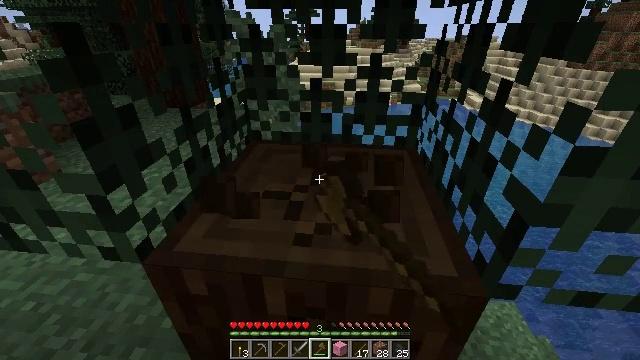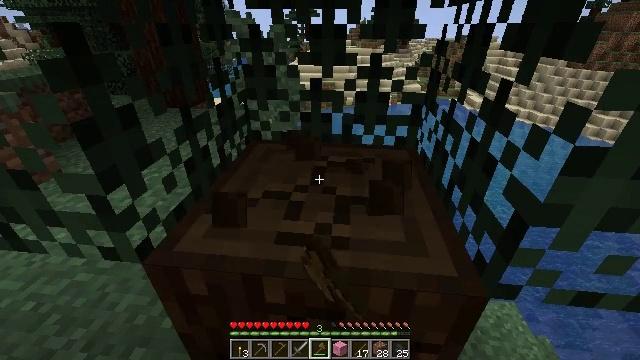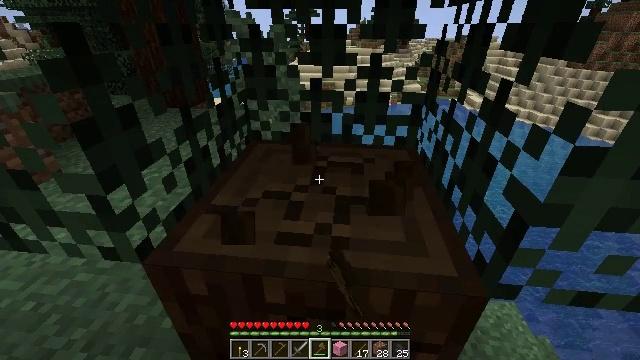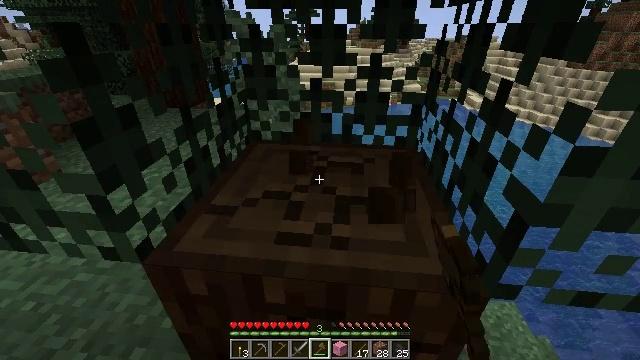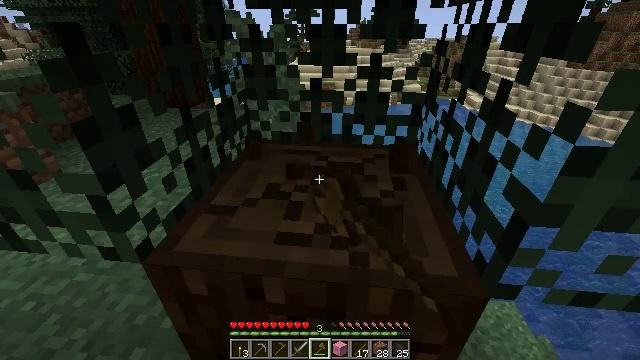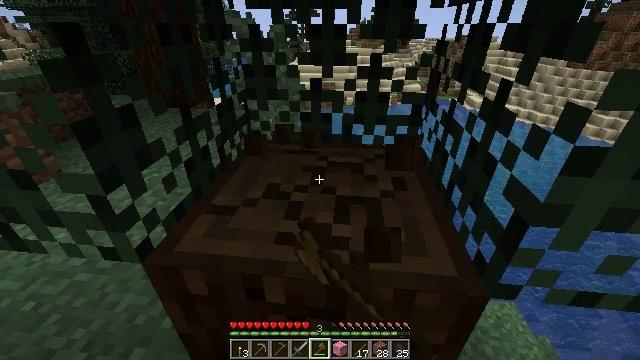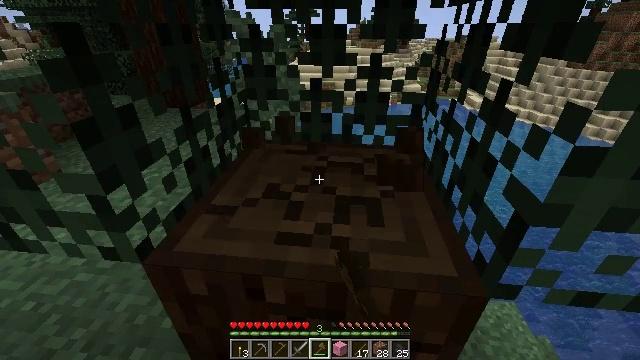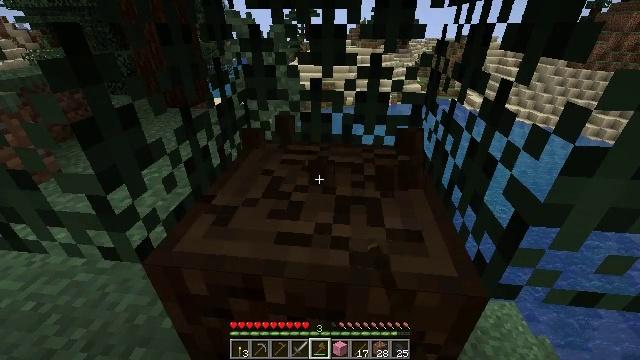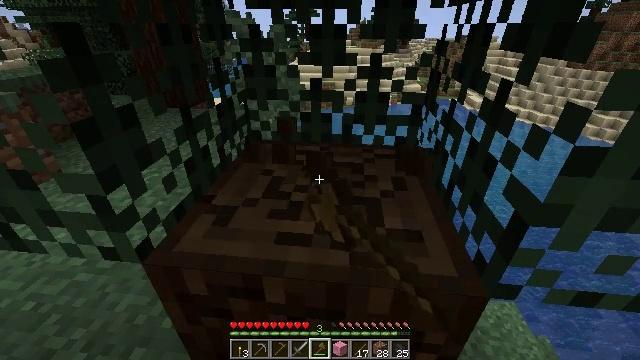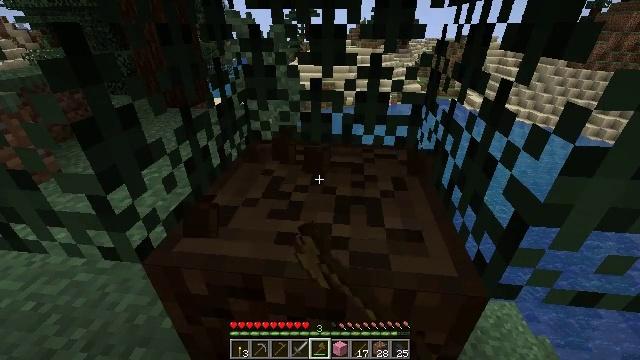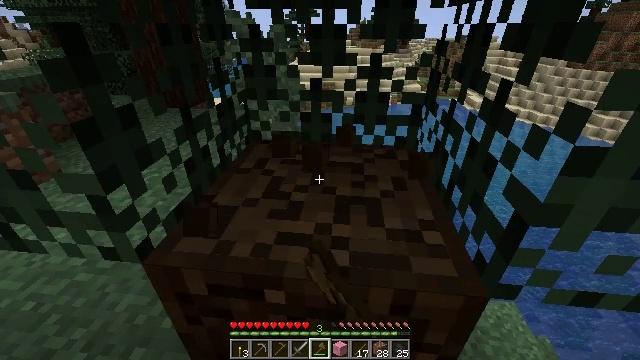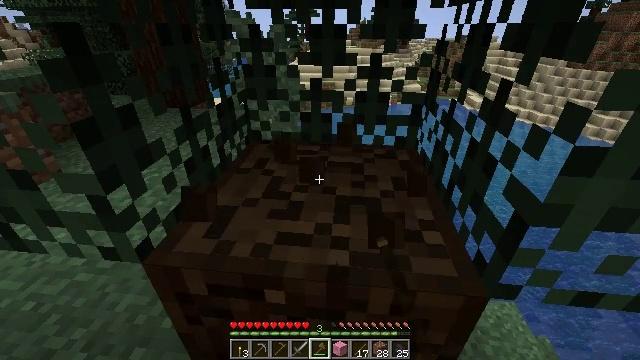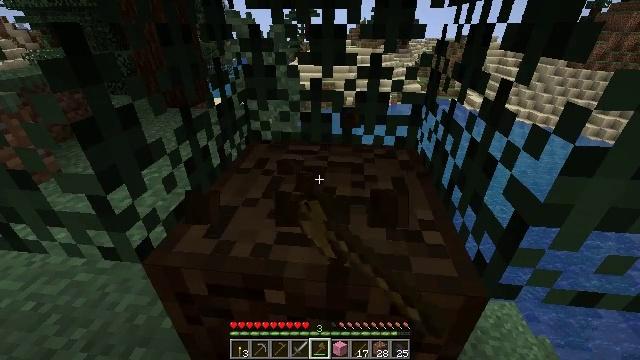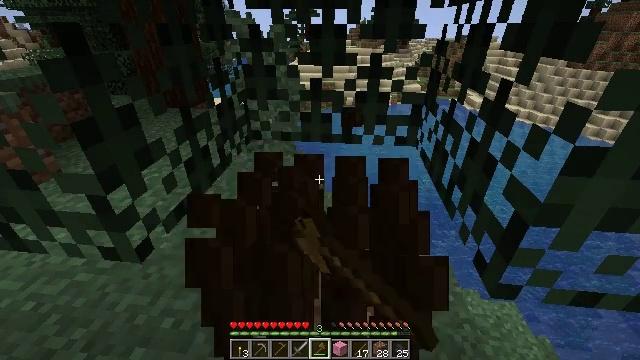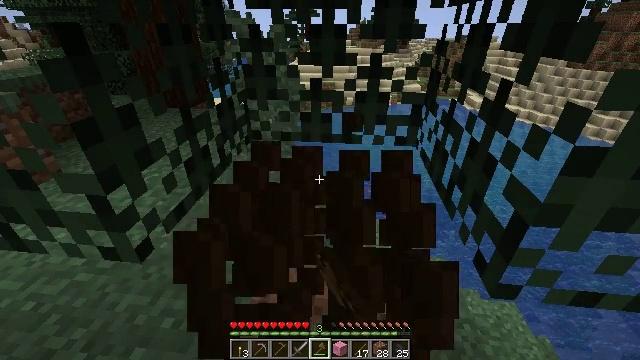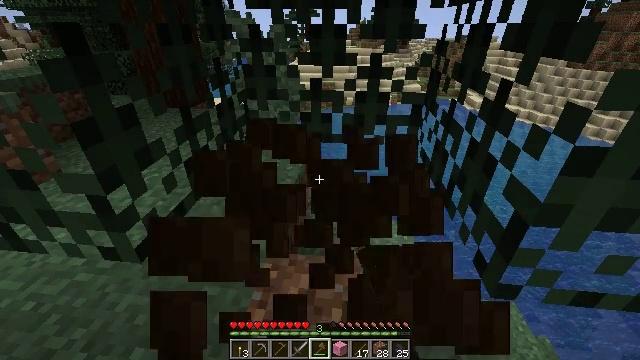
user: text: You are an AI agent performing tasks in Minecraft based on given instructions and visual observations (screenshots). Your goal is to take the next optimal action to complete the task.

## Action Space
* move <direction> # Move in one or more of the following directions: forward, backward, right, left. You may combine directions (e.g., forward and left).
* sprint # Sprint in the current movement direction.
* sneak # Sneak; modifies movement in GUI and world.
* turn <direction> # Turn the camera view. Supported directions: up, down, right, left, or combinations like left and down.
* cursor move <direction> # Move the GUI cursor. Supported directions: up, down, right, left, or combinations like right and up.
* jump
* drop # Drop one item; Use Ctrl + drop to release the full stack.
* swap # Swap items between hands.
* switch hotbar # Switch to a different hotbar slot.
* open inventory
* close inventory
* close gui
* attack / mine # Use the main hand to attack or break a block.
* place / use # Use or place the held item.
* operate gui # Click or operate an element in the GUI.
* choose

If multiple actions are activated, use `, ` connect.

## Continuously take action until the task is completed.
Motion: motion action
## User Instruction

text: Mine the spruce log from the forest.
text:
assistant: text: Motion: attack / mine
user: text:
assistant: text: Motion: attack / mine
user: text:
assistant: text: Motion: attack / mine
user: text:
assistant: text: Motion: attack / mine
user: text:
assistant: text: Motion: attack / mine
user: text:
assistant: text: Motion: attack / mine
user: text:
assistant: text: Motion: attack / mine
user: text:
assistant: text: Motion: attack / mine
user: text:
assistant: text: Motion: attack / mine
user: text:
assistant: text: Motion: attack / mine
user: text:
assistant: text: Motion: attack / mine
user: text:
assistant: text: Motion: attack / mine
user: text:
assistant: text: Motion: attack / mine
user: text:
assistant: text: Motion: attack / mine
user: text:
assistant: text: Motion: attack / mine
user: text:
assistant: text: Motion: attack / mine
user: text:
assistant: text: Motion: attack / mine
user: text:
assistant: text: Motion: attack / mine
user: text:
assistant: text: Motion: move forward, attack / mine
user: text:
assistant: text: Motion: move forward, attack / mine
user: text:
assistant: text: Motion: move forward, turn right and up, attack / mine
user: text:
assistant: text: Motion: move forward, turn left and up, attack / mine
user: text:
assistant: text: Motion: move forward, turn left and up, attack / mine
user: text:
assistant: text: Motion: turn left and up, attack / mine
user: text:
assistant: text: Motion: turn left and up, attack / mine
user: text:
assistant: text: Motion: turn left and up, attack / mine
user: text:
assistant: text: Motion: turn left and up, attack / mine
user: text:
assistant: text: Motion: attack / mine
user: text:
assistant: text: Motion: attack / mine
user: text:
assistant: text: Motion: attack / mine